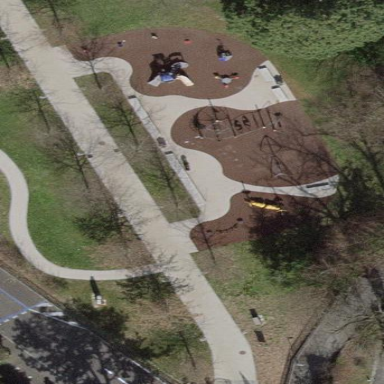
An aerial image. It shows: Playground area for leisure land.